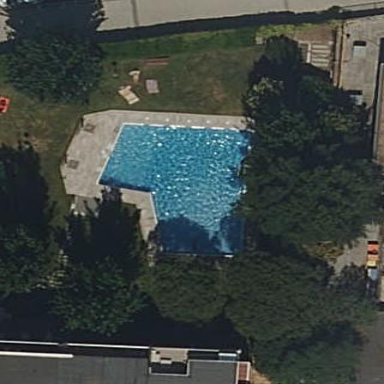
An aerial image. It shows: Swimming pool located in leisure land.